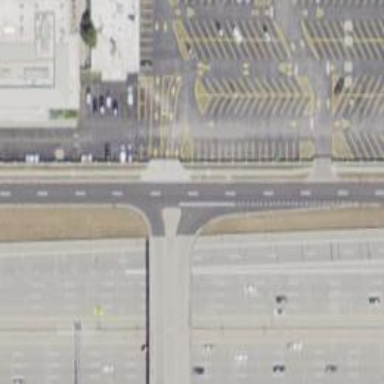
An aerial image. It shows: Asphalt road at the secondary link level.